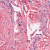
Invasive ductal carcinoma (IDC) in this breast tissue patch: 0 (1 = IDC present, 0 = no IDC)